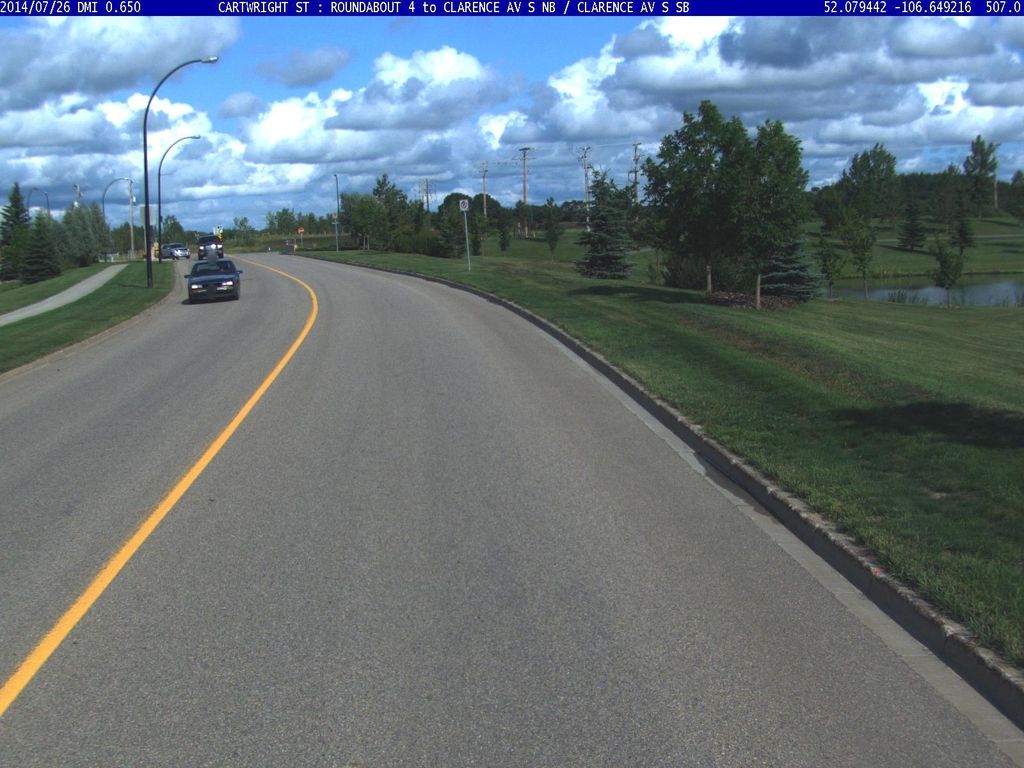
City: saskatoon